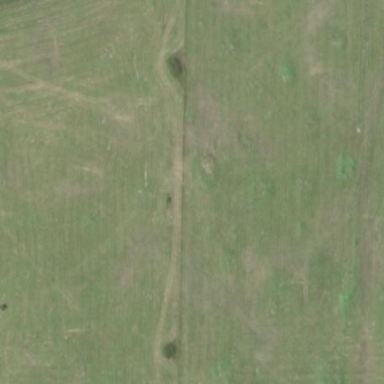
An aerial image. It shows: Agricultural meadow.